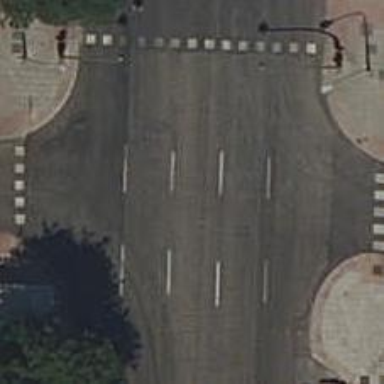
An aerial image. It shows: Road with traffic signals.